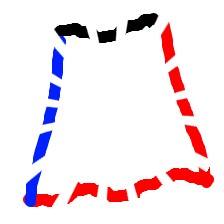
Shape: trapezoid